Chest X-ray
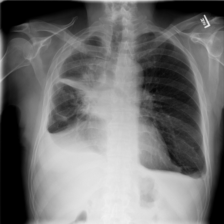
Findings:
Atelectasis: negative
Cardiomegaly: negative
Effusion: positive
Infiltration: negative
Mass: positive
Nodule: negative
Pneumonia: negative
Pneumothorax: negative
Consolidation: negative
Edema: negative
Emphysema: negative
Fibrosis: negative
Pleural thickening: negative
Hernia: negative